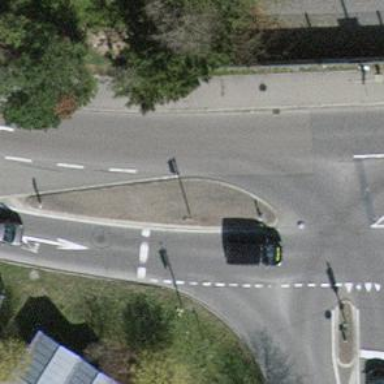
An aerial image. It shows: Road with traffic signals.